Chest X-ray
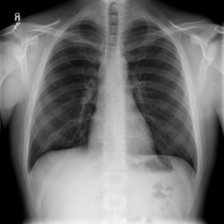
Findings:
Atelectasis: negative
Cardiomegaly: negative
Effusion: negative
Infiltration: positive
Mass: negative
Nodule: negative
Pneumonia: negative
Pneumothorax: negative
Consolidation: negative
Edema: negative
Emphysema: negative
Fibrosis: negative
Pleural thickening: negative
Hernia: negative